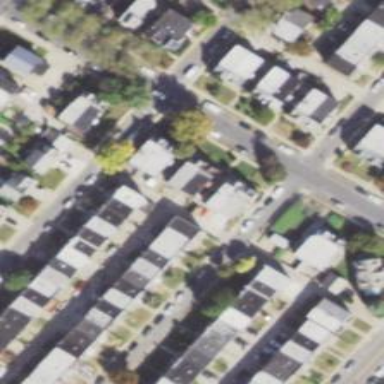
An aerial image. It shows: Alley classified as service road.